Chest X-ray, PA view. Patient: 22 years old, sex F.
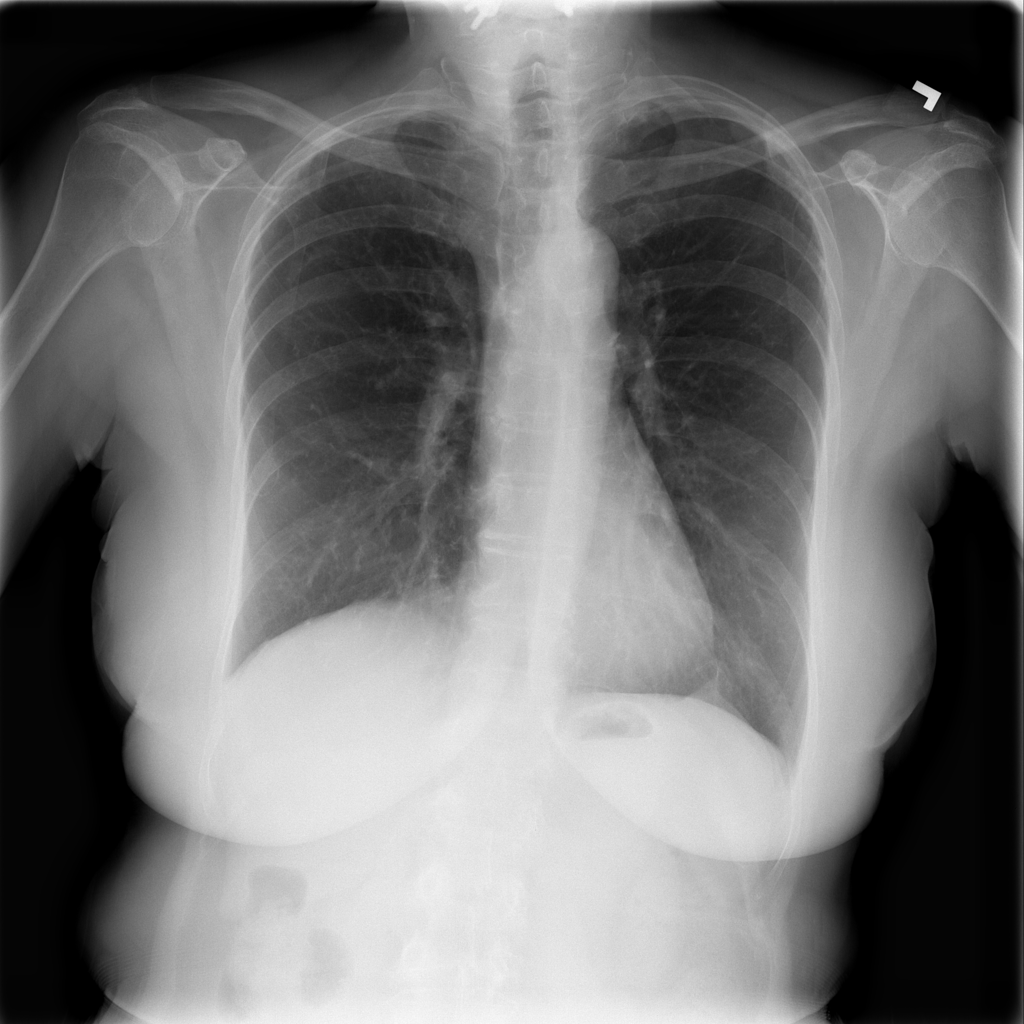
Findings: No Finding